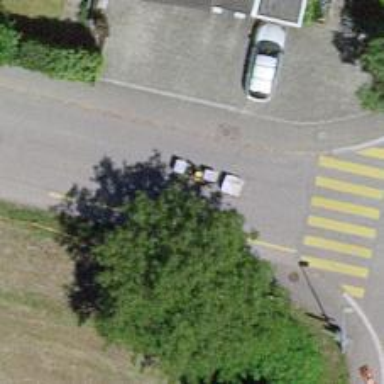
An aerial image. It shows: Uncontrolled zebra crossing on the road.